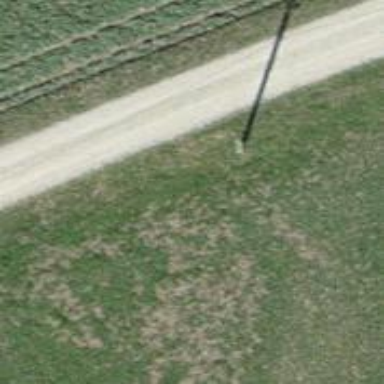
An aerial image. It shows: Minor power line.